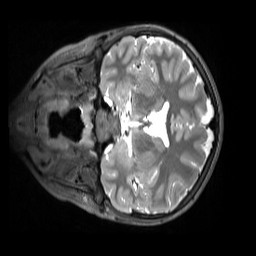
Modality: T2w
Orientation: coronal
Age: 11
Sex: male
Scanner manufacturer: siemens
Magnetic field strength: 3 T
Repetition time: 3.2 s
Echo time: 0.408 s